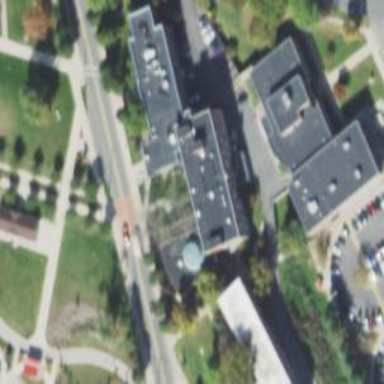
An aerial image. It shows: View of university building.